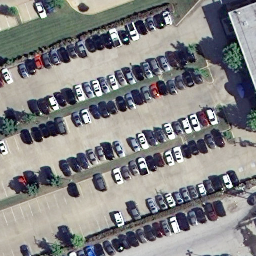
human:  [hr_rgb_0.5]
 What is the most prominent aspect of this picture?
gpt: parking lot